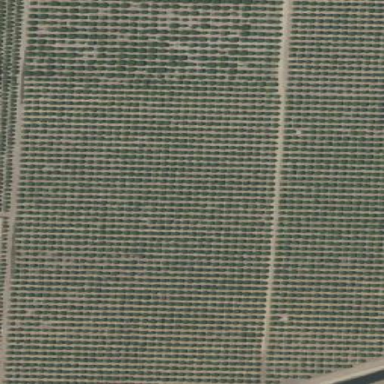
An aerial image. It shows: Picturesque orchard with orange trees. The agricultural property is filled with lush orange trees.